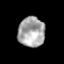
Tissue: prostate
Cell type: T cells
Senescence score: 0.3534
Nuclear area (px): 780
Mean DAPI intensity: 168.441